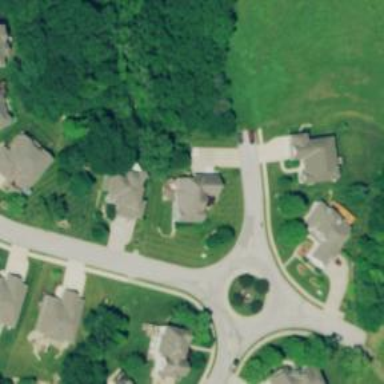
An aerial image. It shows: Residential road.